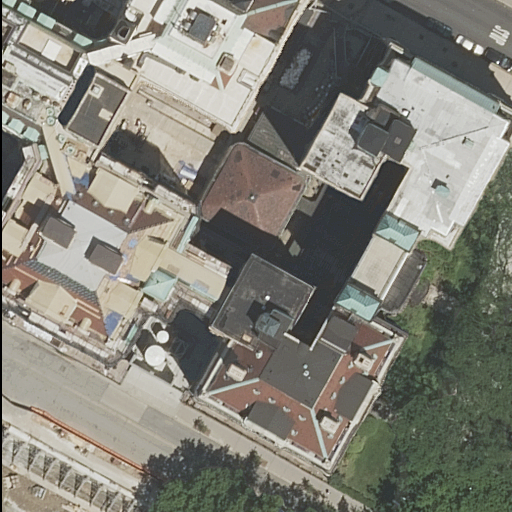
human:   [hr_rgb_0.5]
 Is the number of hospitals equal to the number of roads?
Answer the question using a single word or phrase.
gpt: no

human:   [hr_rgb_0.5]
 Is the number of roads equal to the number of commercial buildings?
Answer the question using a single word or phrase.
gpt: no

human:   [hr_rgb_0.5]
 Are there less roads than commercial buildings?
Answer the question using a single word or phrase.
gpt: no

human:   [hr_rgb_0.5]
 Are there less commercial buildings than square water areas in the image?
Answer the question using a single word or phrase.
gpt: no

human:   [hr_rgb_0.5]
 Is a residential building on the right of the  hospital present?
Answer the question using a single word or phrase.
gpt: no

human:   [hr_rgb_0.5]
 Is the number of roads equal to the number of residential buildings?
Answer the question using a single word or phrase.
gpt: no

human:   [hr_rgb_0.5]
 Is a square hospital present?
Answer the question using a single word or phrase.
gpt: no

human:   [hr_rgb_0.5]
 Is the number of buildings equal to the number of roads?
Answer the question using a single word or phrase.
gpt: no

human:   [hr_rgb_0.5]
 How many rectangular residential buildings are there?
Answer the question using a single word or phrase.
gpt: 2

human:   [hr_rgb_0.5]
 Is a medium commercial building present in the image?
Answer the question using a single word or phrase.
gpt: no

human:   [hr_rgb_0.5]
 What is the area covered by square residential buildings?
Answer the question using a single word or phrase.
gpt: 0m2

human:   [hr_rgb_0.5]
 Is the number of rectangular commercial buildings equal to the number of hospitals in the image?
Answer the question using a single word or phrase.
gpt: no

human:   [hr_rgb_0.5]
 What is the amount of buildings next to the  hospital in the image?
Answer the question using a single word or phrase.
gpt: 8

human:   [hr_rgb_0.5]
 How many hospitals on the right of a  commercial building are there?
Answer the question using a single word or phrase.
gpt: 0

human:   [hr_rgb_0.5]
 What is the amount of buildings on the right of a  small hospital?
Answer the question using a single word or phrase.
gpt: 0

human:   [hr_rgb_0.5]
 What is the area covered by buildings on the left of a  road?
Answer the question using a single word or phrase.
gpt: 3543m2

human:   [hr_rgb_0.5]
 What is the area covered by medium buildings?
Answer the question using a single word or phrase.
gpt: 381m2

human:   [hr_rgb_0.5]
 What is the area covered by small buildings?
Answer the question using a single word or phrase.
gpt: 81m2

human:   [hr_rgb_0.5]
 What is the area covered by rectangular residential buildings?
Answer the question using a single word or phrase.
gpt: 81m2

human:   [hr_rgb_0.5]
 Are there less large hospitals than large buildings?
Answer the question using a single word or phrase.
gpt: yes

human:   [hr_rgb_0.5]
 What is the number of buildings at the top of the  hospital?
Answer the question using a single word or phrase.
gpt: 4

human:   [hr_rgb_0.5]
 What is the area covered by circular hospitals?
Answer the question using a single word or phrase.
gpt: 0m2

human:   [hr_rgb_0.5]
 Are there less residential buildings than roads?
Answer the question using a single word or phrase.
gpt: no

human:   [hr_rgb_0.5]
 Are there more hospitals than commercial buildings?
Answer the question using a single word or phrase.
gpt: yes

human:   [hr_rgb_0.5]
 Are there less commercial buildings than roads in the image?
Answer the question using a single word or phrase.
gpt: yes

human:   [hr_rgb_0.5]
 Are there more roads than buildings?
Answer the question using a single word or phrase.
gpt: no

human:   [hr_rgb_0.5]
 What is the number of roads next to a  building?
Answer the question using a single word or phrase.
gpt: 3

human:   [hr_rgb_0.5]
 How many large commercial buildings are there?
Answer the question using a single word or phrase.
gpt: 0

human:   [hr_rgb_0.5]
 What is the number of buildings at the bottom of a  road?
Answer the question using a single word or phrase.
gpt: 4

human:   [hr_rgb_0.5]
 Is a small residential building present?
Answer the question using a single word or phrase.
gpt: yes

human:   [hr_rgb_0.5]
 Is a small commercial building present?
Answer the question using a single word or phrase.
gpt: no

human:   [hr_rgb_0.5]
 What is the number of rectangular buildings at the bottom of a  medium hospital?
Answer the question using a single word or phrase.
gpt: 0

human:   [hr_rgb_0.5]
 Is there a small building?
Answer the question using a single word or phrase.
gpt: yes

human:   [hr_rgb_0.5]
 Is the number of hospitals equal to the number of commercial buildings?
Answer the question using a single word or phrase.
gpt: no

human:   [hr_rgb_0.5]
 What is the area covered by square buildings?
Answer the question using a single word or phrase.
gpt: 0m2

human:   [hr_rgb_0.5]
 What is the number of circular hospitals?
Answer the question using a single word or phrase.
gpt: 0